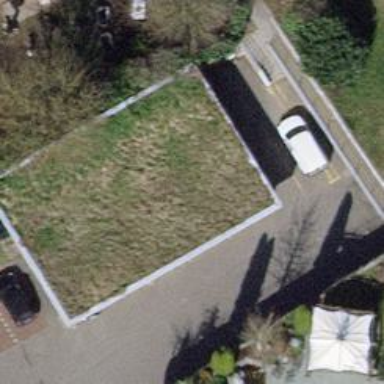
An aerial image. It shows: Carport building.